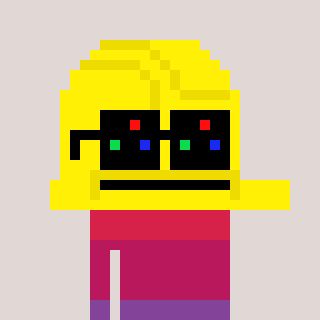
a pixel art character with square black sunglasses, a construction helmet-shaped head and a red-colored body on a warm background